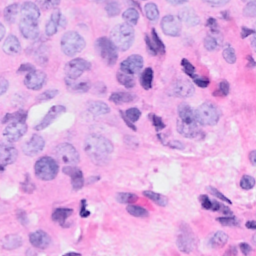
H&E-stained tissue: Breast